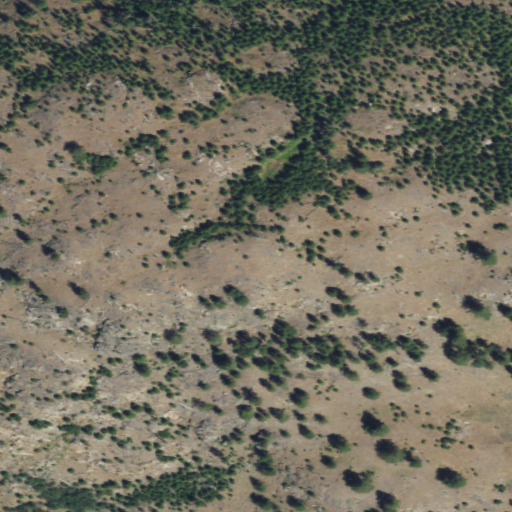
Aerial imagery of mountain in Washington named Burge Mountain containing shrub, evergreen forest, and grassland